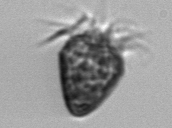
Label: Ciliophora